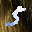
Label: 5